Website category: auto
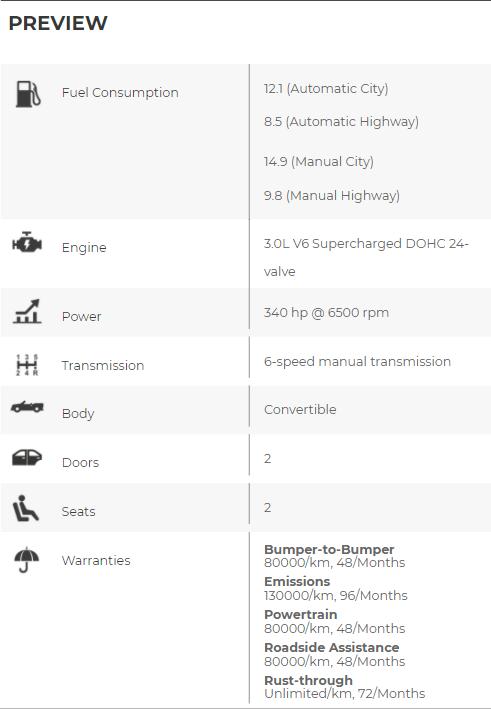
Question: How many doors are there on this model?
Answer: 2

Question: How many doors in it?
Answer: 2

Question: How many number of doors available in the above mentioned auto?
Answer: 2

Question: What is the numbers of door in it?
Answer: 2

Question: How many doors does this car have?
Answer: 2

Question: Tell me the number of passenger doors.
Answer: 2

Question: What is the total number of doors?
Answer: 2

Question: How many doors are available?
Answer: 2

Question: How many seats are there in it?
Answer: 2

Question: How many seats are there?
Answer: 2

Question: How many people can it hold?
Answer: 2

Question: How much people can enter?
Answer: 2

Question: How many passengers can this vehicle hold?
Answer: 2

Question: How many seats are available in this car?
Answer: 2

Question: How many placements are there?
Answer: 2

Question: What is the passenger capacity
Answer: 2

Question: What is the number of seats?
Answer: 2

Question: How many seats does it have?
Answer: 2

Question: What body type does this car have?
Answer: Convertible

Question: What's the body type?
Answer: Convertible

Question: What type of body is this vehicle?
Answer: Convertible

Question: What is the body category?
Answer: Convertible

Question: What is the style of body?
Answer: Convertible

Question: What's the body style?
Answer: Convertible

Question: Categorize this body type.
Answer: Convertible

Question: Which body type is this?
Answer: Convertible

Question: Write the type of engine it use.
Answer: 3.0L V6 Supercharged DOHC 24-valve

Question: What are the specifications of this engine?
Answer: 3.0L V6 Supercharged DOHC 24-valve

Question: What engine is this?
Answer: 3.0L V6 Supercharged DOHC 24-valve

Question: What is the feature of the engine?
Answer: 3.0L V6 Supercharged DOHC 24-valve

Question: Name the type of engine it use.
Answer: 3.0L V6 Supercharged DOHC 24-valve

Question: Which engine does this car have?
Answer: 3.0L V6 Supercharged DOHC 24-valve

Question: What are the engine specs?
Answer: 3.0L V6 Supercharged DOHC 24-valve

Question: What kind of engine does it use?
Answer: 3.0L V6 Supercharged DOHC 24-valve

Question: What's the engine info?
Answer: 3.0L V6 Supercharged DOHC 24-valve

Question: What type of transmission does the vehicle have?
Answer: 6-speed manual transmission

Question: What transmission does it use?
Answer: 6-speed manual transmission

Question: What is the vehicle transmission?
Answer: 6-speed manual transmission

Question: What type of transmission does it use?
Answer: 6-speed manual transmission

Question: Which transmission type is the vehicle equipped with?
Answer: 6-speed manual transmission

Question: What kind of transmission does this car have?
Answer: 6-speed manual transmission

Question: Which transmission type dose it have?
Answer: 6-speed manual transmission

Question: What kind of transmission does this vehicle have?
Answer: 6-speed manual transmission

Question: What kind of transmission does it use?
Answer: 6-speed manual transmission

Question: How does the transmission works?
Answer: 6-speed manual transmission

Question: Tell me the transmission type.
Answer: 6-speed manual transmission

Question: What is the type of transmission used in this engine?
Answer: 6-speed manual transmission

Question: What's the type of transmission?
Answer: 6-speed manual transmission

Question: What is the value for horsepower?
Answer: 340 hp @ 6500 rpm

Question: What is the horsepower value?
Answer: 340 hp @ 6500 rpm

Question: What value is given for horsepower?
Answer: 340 hp @ 6500 rpm

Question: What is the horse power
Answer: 340 hp @ 6500 rpm

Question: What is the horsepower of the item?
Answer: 340 hp @ 6500 rpm

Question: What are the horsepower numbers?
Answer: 340 hp @ 6500 rpm

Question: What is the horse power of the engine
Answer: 340 hp @ 6500 rpm

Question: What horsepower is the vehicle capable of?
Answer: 340 hp @ 6500 rpm

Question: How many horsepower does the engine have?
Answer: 340 hp @ 6500 rpm

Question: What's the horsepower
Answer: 340 hp @ 6500 rpm

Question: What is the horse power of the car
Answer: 340 hp @ 6500 rpm

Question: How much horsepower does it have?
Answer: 340 hp @ 6500 rpm

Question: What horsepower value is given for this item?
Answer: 340 hp @ 6500 rpm

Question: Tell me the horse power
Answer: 340 hp @ 6500 rpm

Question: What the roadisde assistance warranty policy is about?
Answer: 80000/km, 48/Months

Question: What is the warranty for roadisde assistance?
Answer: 80000/km, 48/Months